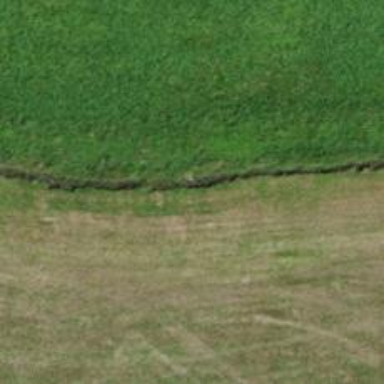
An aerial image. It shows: Ditch serving as waterway.